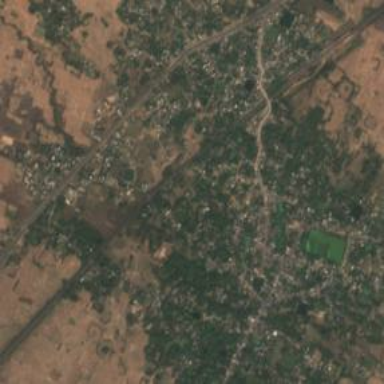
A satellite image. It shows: Village.